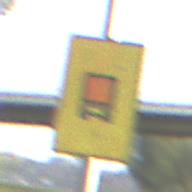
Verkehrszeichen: KennzeichnungspflichtigeFahrzeugeGefaehrlicheGueterOhnePfeilsymbol
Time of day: SunriseSunset
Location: Outdoor (Suburban)
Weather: PartlyCloudy
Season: NotSpecified
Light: Natural